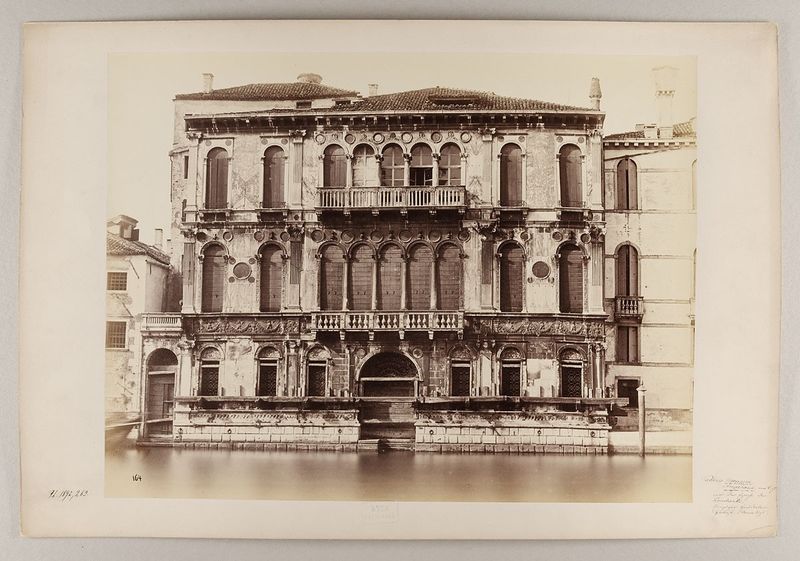
Titel: Venezia - Palazzo Manzoni-Angarani
Künstler: Carlo Naya
Standort: Hamburg
Institution: Museum für Kunst und Gewerbe Hamburg
Schlagwörter: stadt, kanal, fassade, ort, dorf, foto, fotografie, photographie, stadtansicht, palazzo, photo, karton, profanarchitektur, architekturfotografie, albumin, lichtbild, reisefotografie, historische, architekturphotographie, bildwerke, angewandte und bildende kunst, hessische systematik, schwarzweißpositivverfahren, silbersalzverfahren, schwarzweißfotografie, gebäude, örtlichkeit, straße, stätte, reisephotographie, albuminpapier, manzoni